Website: apple
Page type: customer-info-address
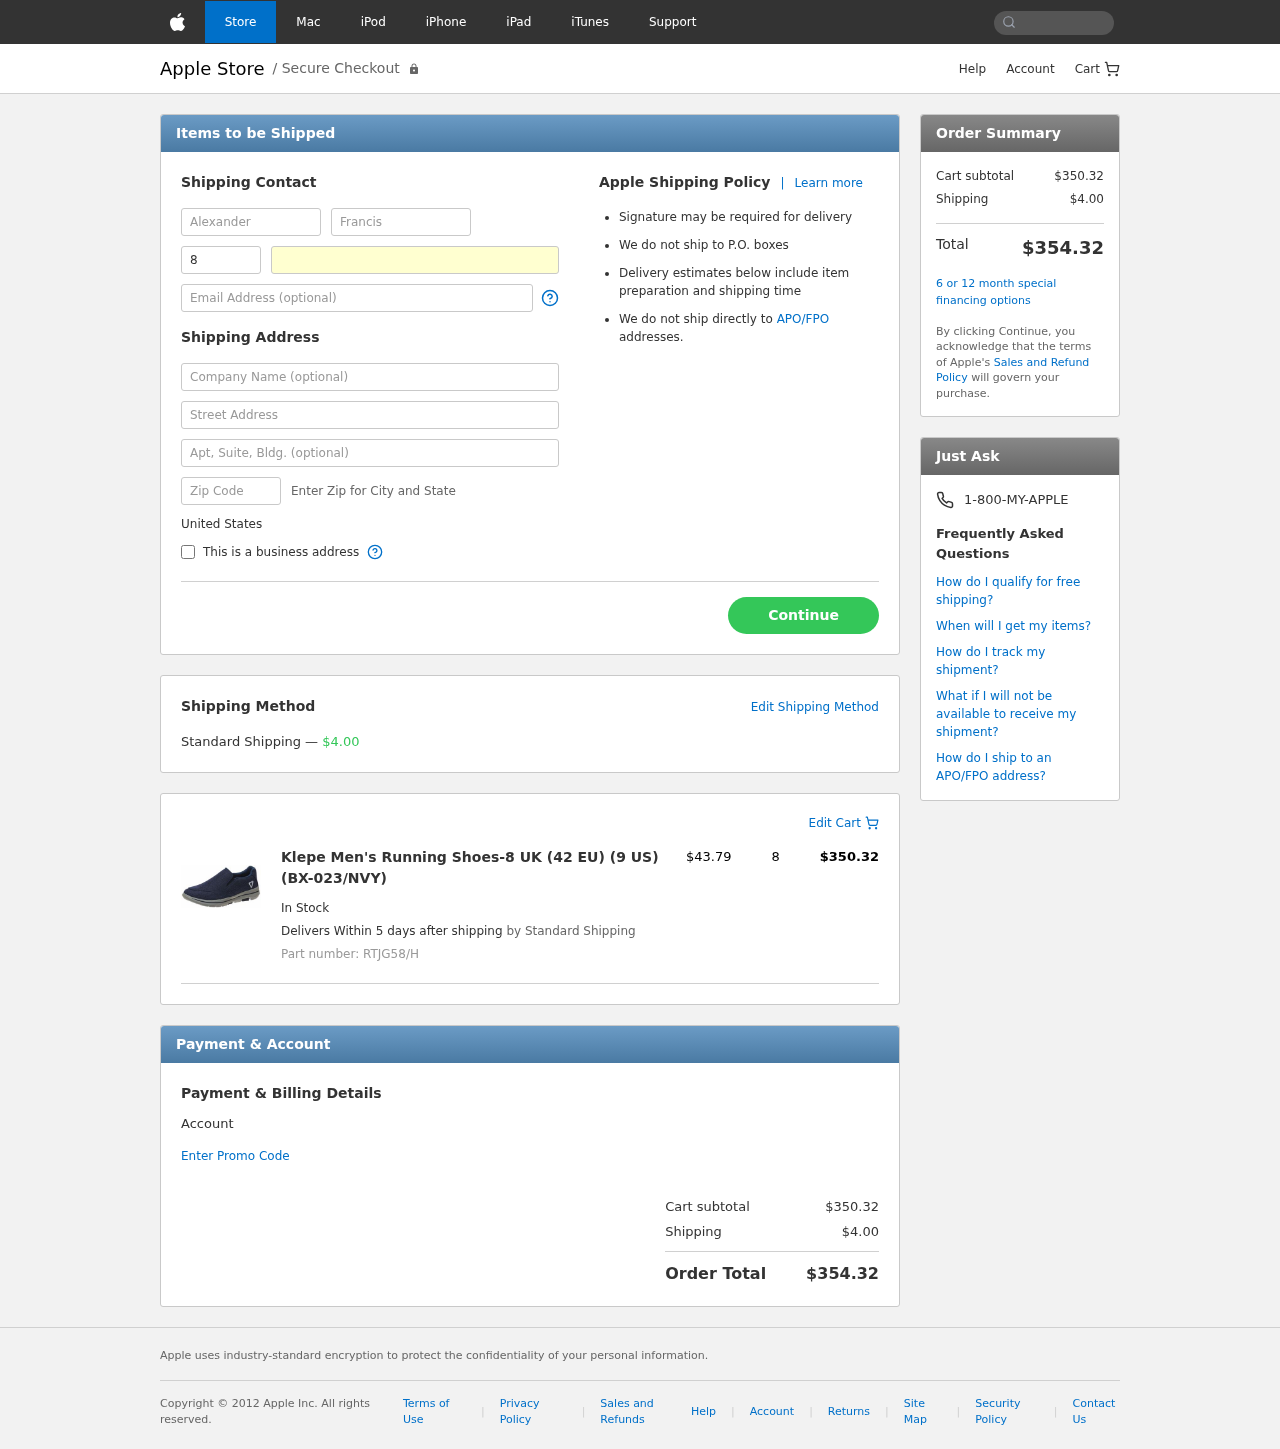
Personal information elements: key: PII_COUNTRY
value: United States
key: PII_FIRSTNAME
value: Alexander
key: PII_LASTNAME
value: Francis
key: PII_PHONE_AREA
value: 886
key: PII_PHONE_LINE
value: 7109
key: PII_EMAIL
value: afrancis@hotmail.com
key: PII_COMPANY
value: Spencer PLC
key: PII_STREET
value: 5107 Elliott Cliff Apt. 451
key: PII_POSTCODE
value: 31206
Product elements: key: PRODUCT1_NAME
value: Klepe Men's Running Shoes-8 UK (42 EU) (9 US) (BX-023/NVY)
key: PRODUCT1_PRICE
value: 43.79
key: PRODUCT1_QUANTITY
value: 8
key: PRODUCT1_SKU
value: RTJG58/H
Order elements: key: ORDER_SHIPPING_COST
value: $4.00
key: ORDER_ITEM_TOTAL
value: $350.32
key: ORDER_SUBTOTAL
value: $350.32
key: ORDER_TOTAL
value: $354.32